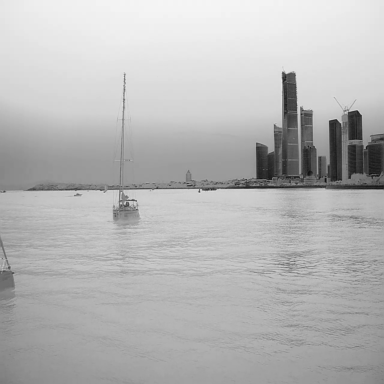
There are four objects shown in the infrared image, including a bulk_carrier, two sailboats, and a container_ship.